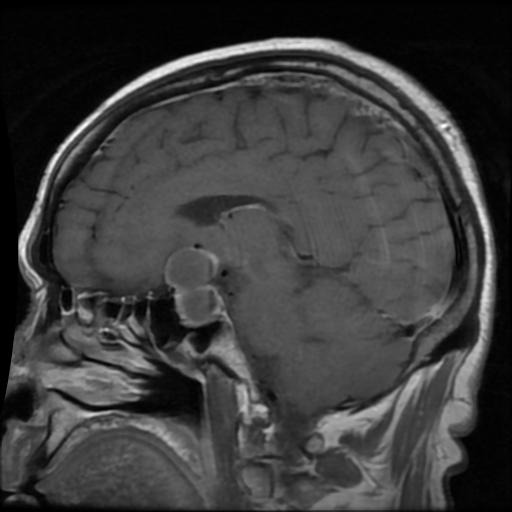
Label: pituitary